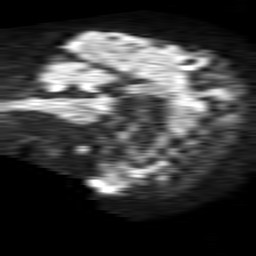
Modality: TRACE
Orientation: sagittal
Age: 72
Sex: female
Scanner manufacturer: philips
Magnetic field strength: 1.5 T
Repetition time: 4.6 s
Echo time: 0.08631 s